Question: I have the screenshot

and I am intending to retrieve the country which should be "Nigeria". After going through the System.Globalization class, I found the code snippet below
'''
System.Globalization.RegionInfo.CurrentRegion.EnglishName
'''
But I am getting "United States", which is the "Regional Format" from the image above. Is there no way i can retrieve the Country/Region value settings?
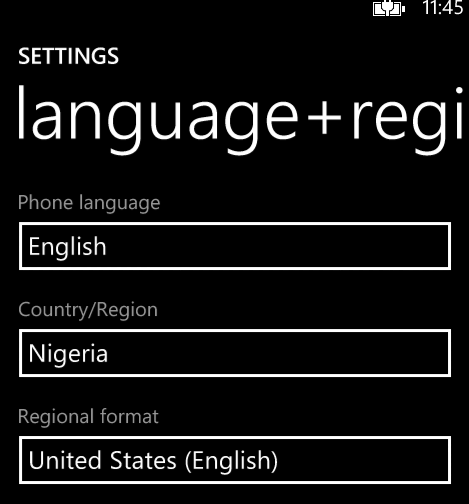
Answer: This is what i did at the end of the day. First I used the Location API library to get the coordinates(longitude and latitude) of the location
'''
Geolocator geolocator = new Geolocator();
geolocator.DesiredAccuracyInMeters = 50;
try
{
// Request the current position
Geoposition geoposition = await geolocator.GetGeopositionAsync(
maximumAge: TimeSpan.FromMinutes(5),
timeout: TimeSpan.FromSeconds(10)
);
string latitude = geoposition.Coordinate.Latitude.ToString("0.00");
string longitude = geoposition.Coordinate.Longitude.ToString("0.00");
}
catch (Exception ex)
{
if ((uint)ex.HResult == 0x80004004)
{
// the application does not have the right capability or the location master switch is off
MessageBox.Show("Location is disabled in phone settings.", "Can't Detect Location", MessageBoxButton.OK);
}
//else
{
// something else happened acquring the location
System.Diagnostics.Debug.WriteLine(ex.Message);
}
}
'''
then using google's reverse geolocation to get the information or details of the location based on the longitude and latitude
'''
http://maps.googleapis.com/maps/api/geocode/json?latlng=latitiude,longitude&sensor=true
'''
i.e if the latitude is 60 and the longitude is 60
'''
http://maps.googleapis.com/maps/api/geocode/json?latlng=60,60&sensor=true
'''
From the json result, you will be able to retrieve the country's long and short name.